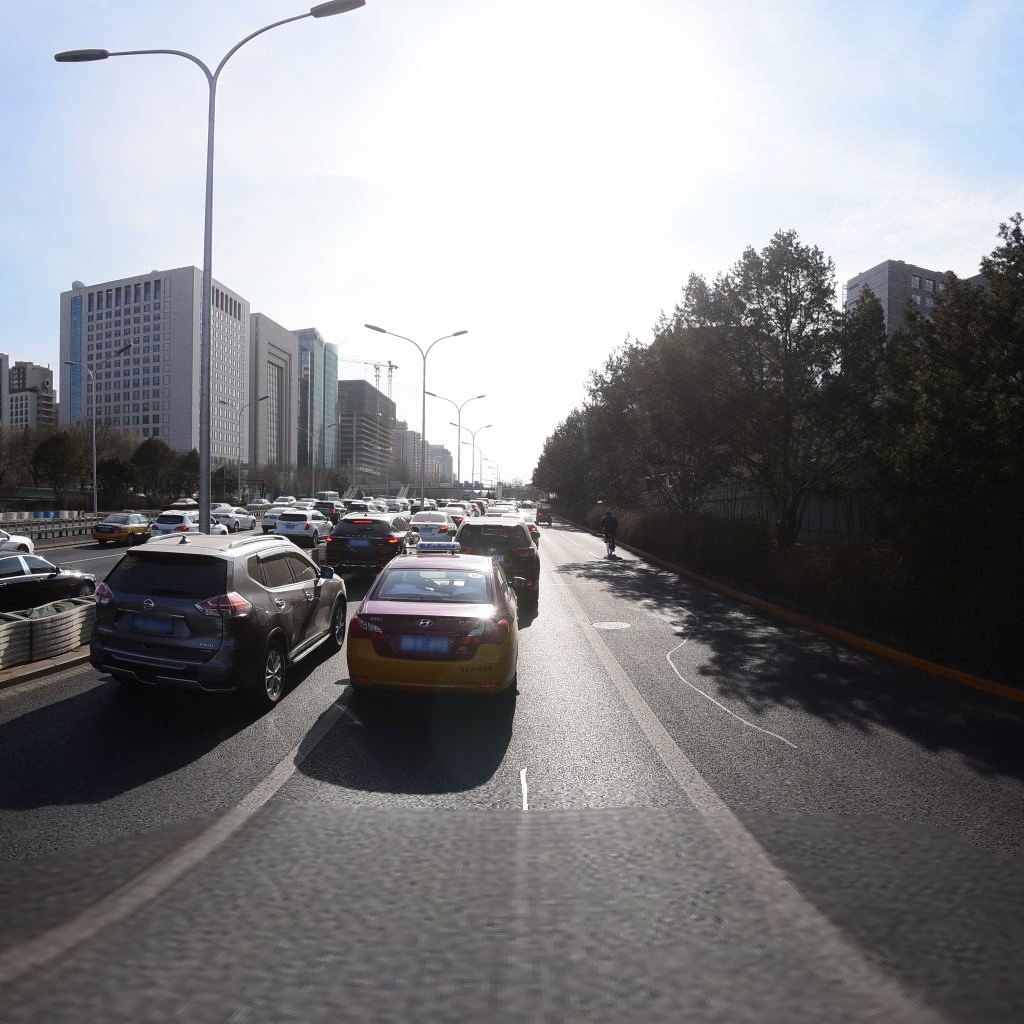
Region: Dongcheng
Road damage annotations: longitudinal patch, longitudinal patch, manhole cover